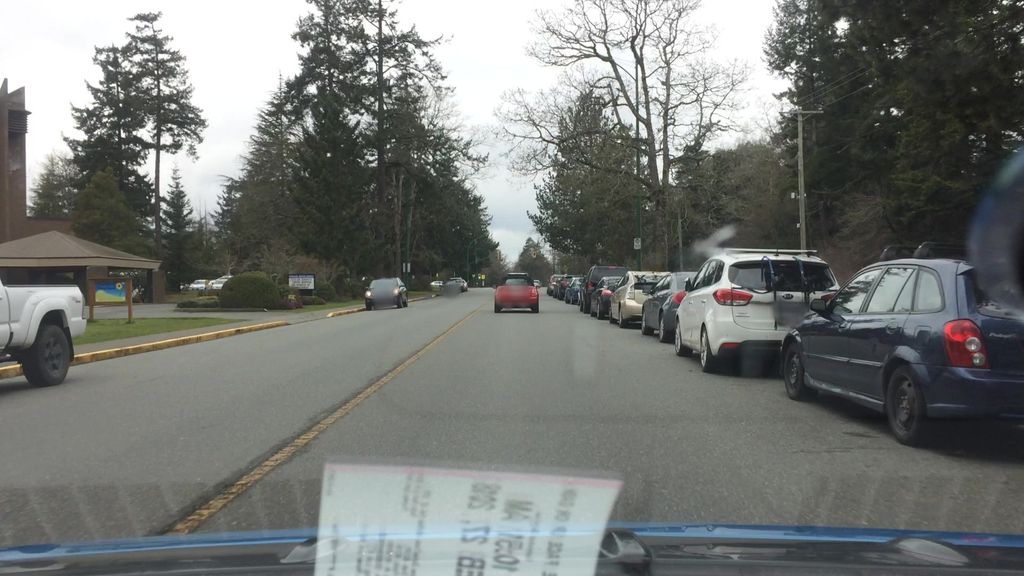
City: victoria